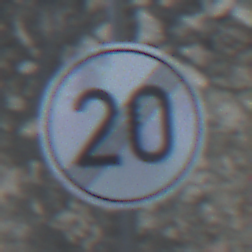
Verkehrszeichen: EndeGeschwindigkeit20
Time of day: MorningAfternoon
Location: Outdoor (Suburban)
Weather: PartlyCloudy
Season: NotSpecified
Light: Natural